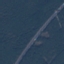
Land use / land cover class: Highway